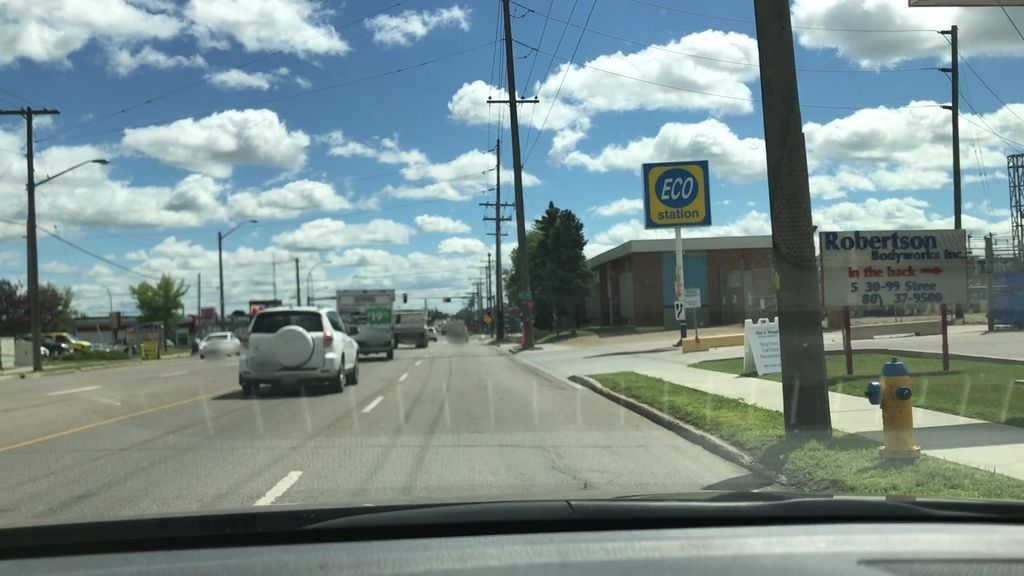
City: edmonton